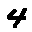
Label: 4